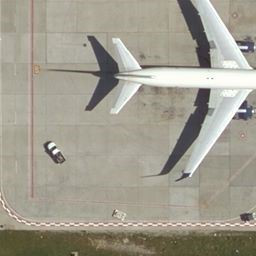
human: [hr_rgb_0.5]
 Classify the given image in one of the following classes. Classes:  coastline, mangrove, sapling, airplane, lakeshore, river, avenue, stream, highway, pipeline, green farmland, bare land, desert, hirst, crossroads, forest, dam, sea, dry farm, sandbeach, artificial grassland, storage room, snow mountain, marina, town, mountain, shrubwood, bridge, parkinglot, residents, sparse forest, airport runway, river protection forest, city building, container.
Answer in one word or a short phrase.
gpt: airplane